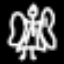
Label: angel